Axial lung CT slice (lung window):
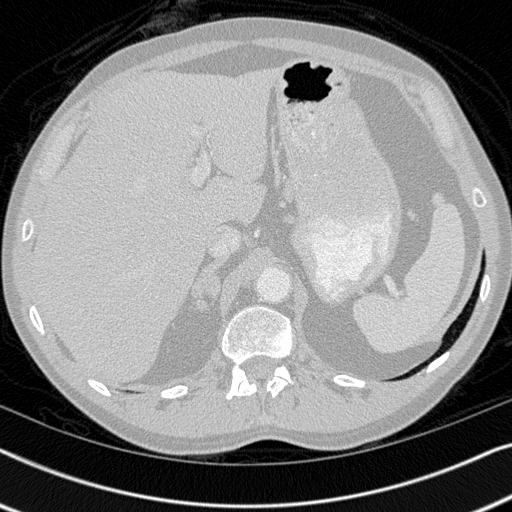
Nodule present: no